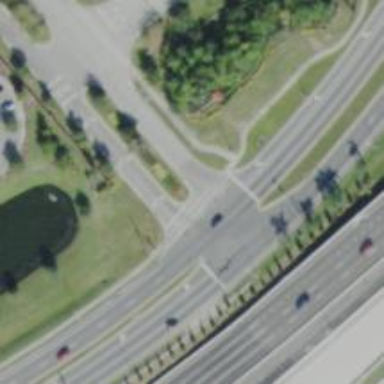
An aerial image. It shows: Crossing road.